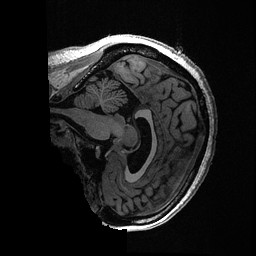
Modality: T1w
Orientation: sagittal
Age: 42
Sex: female
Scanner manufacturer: ge
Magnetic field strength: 3 T
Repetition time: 0.006952 s
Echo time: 0.00292 s